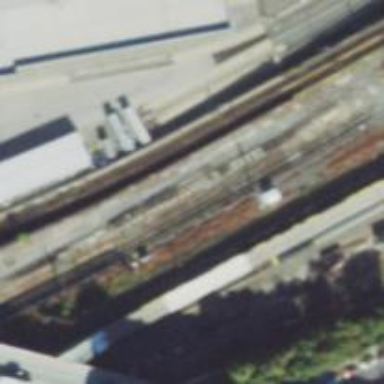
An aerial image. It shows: Railway spur service.